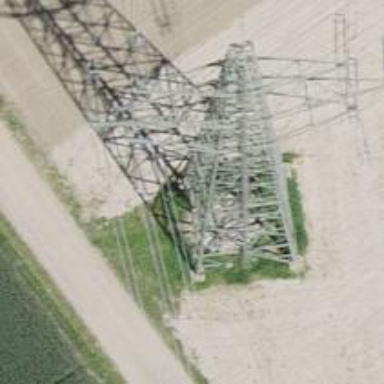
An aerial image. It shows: Power tower.